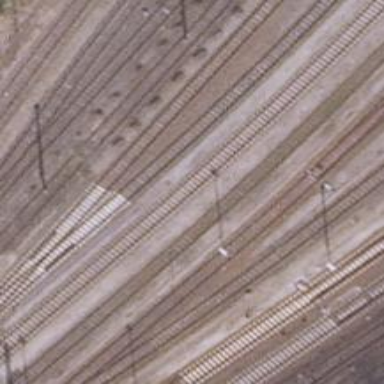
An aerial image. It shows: Railway siding for service.